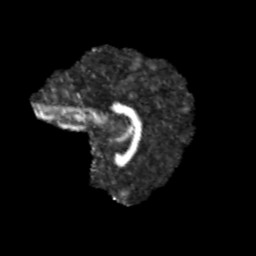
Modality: FA
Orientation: sagittal
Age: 13
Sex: male
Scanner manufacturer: siemens
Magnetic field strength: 3 T
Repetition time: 3.8 s
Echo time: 0.07 s